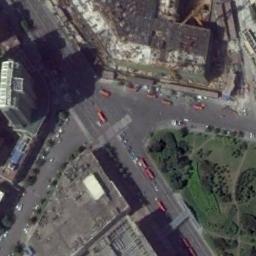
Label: intersection